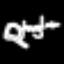
Label: hourglass